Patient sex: M
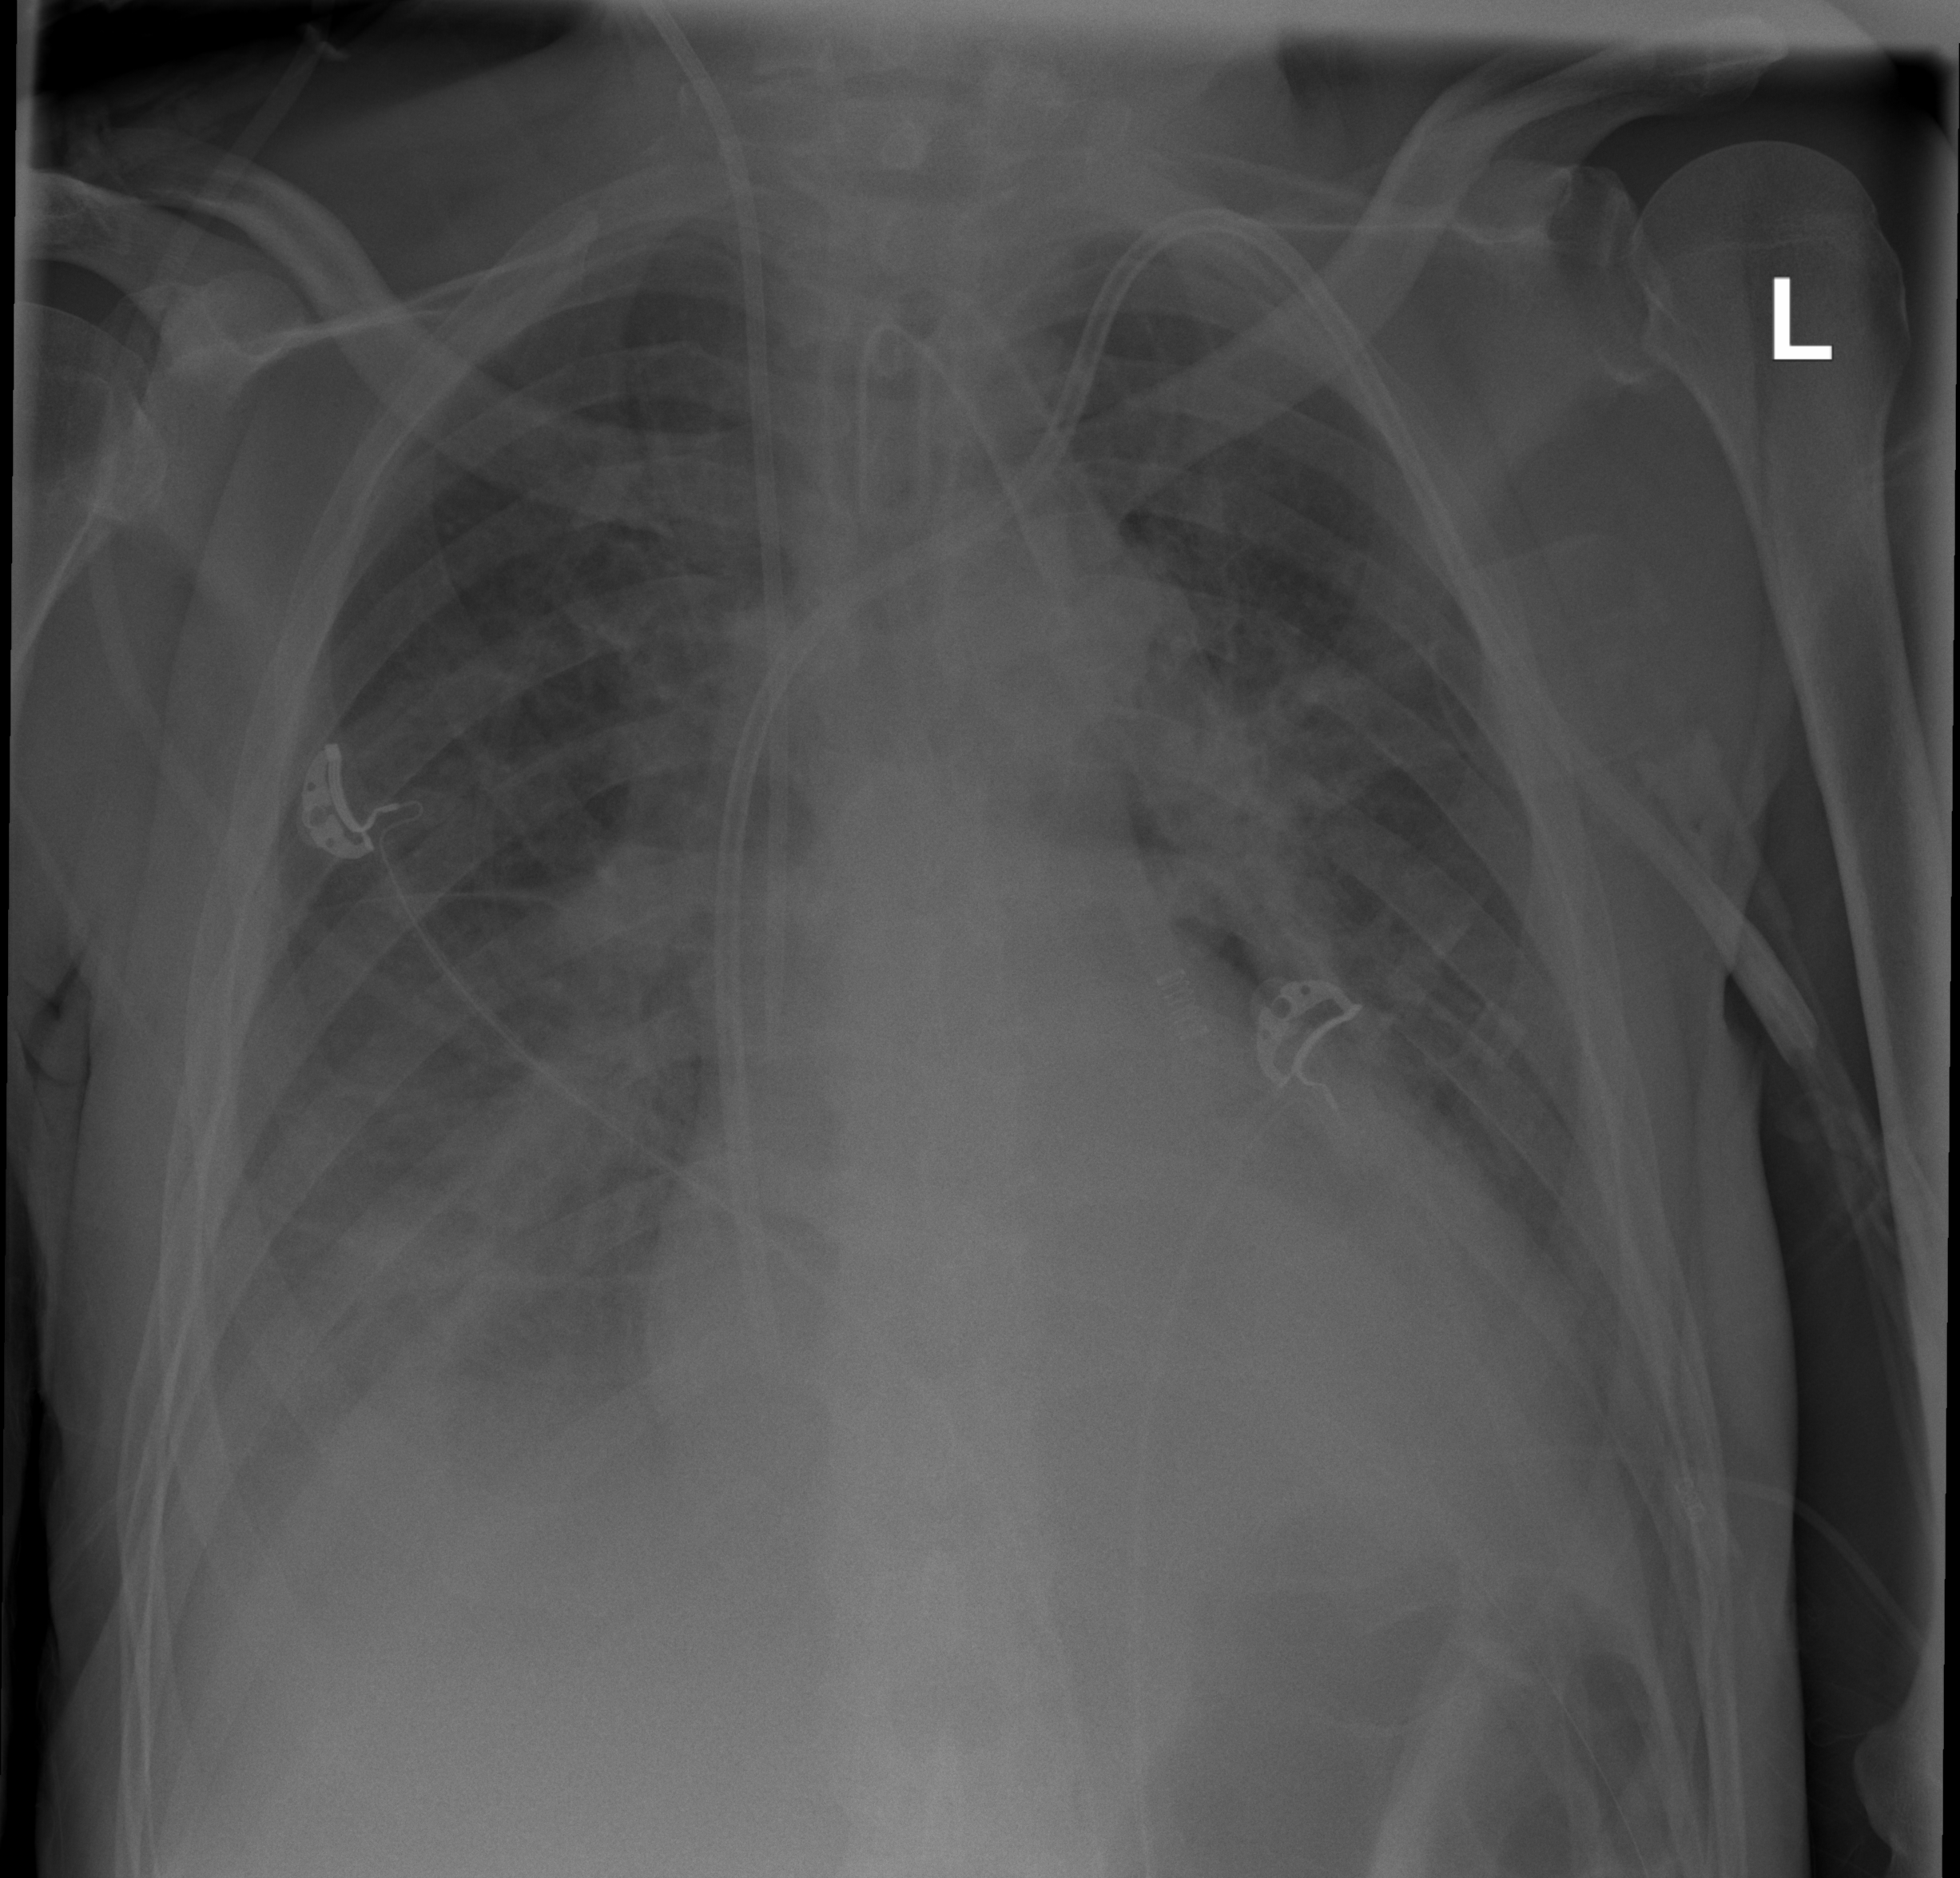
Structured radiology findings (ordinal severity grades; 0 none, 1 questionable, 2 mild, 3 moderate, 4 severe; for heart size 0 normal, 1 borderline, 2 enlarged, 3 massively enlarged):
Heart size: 2
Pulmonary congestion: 2
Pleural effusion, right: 2
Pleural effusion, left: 2
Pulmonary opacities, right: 3
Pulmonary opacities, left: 2
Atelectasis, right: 2
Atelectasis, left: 2